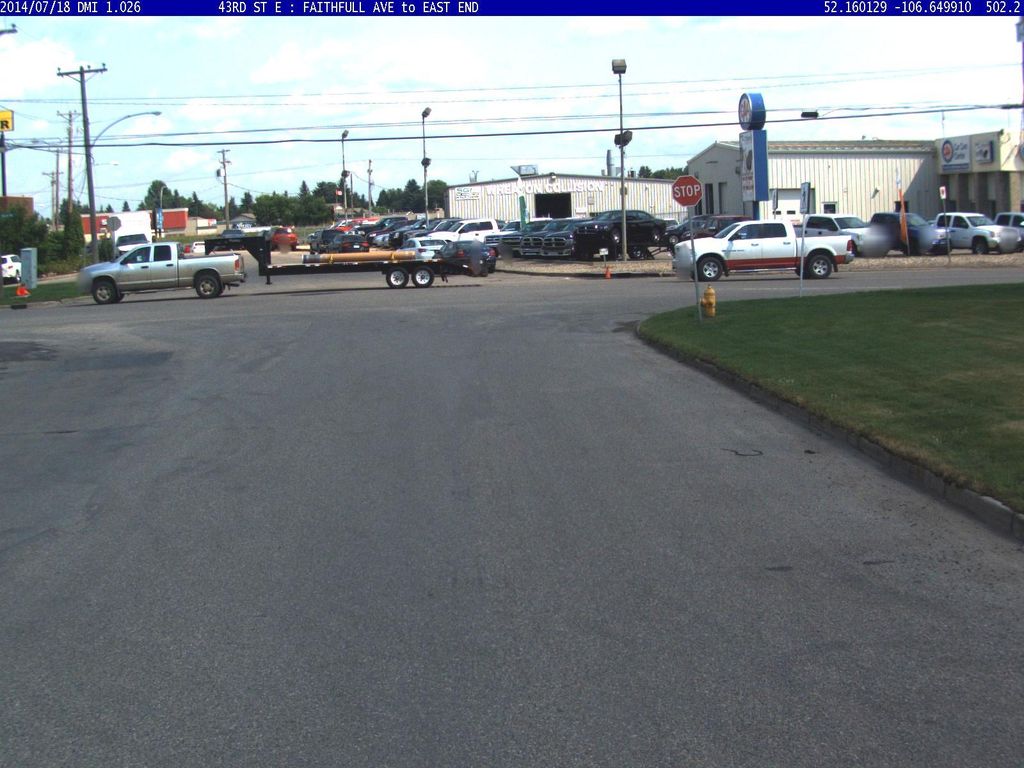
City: saskatoon